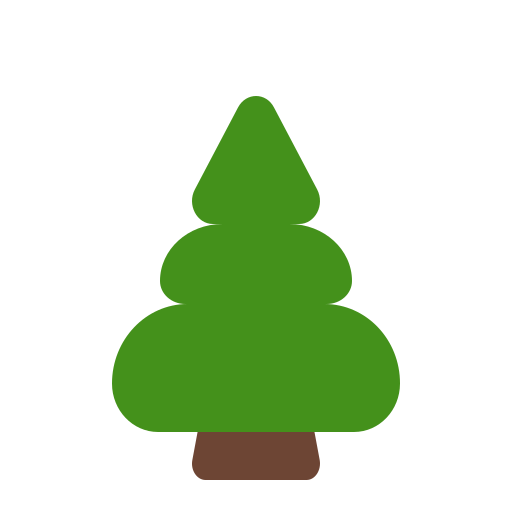
evergreen tree flat